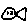
Label: fish